Interaction volume radius: 5 \u00c5
Interaction volume height: 30 \u00c5
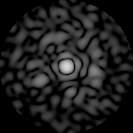
Disorder parameter: 0.8562